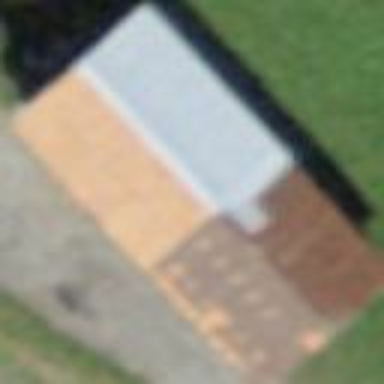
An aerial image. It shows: Garage.